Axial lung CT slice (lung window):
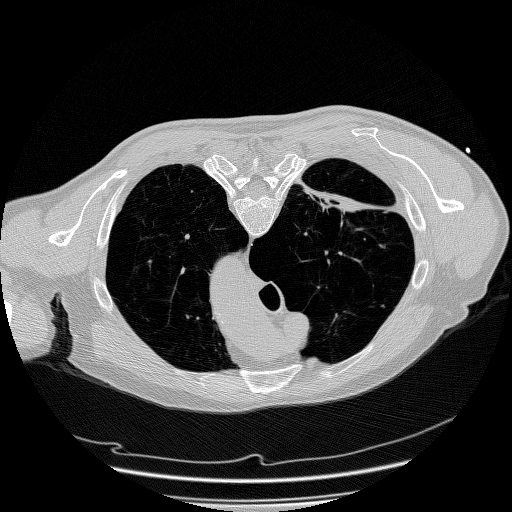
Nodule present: no